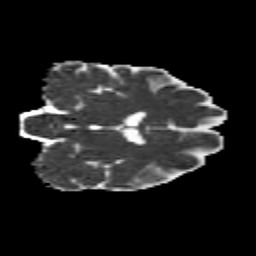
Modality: MD
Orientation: coronal
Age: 35
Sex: female
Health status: healthy
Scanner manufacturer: siemens
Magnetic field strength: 3 T
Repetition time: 10.8 s
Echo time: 0.082 s